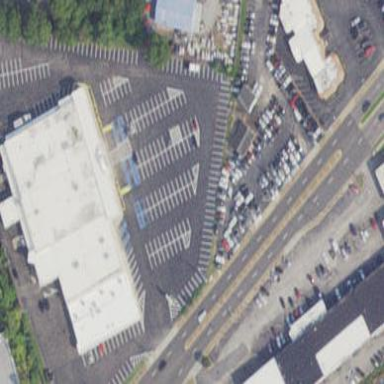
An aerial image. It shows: Retail area.